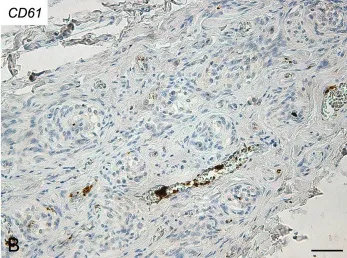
Immunohistochemitries for CD61 ; 50 microm Inserts: high magnification of positive type I cells; Scale Bar: 15 microm.
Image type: pathology (immunostaining)